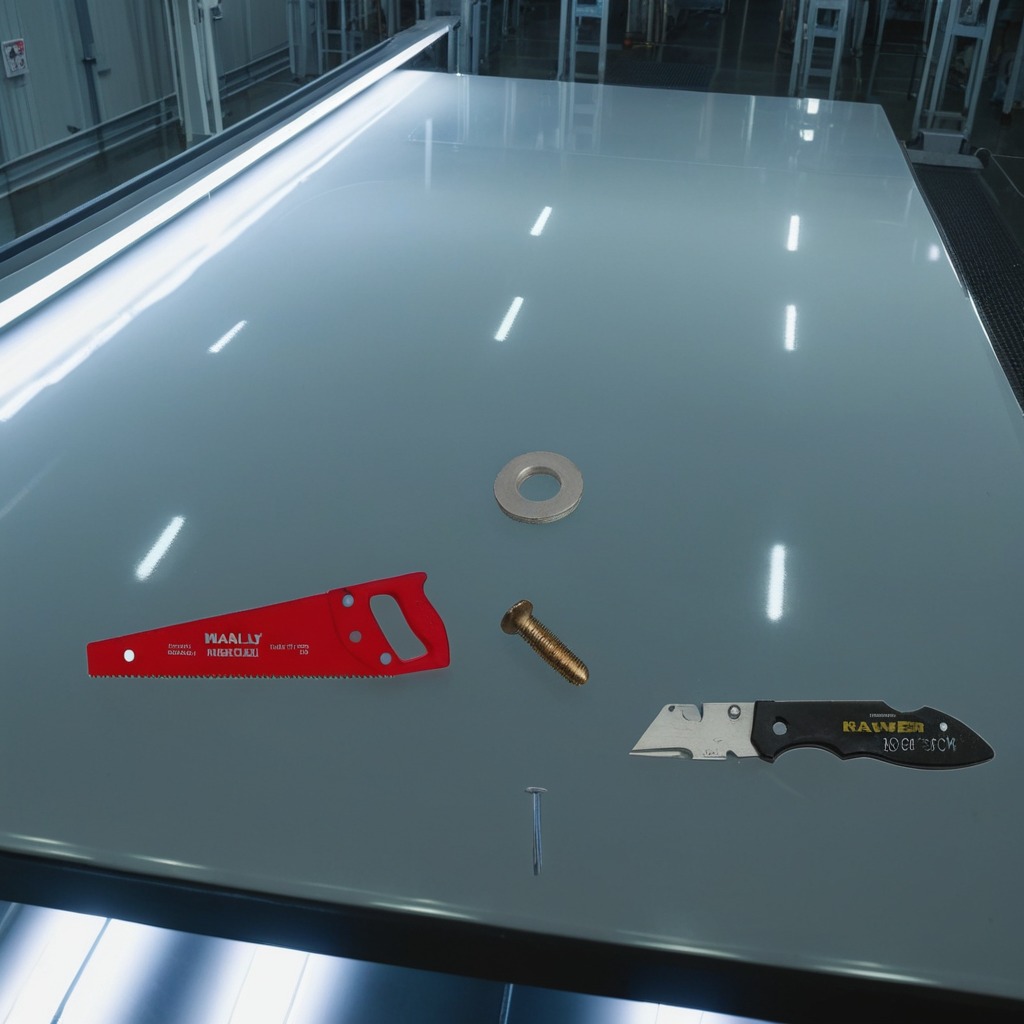
A utility knife, a flat metal washer, a metal machine screw, an iron nail, and a handheld metal saw are lying on a high-gloss table in a ship maintenance bay industrial lighting.